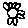
Label: flower